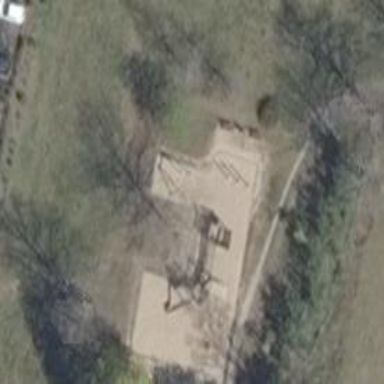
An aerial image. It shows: Playground area for leisure activities on the land.